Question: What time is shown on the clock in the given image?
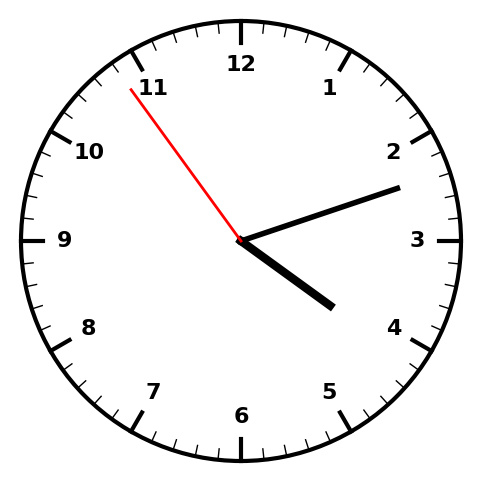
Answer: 04:11:54